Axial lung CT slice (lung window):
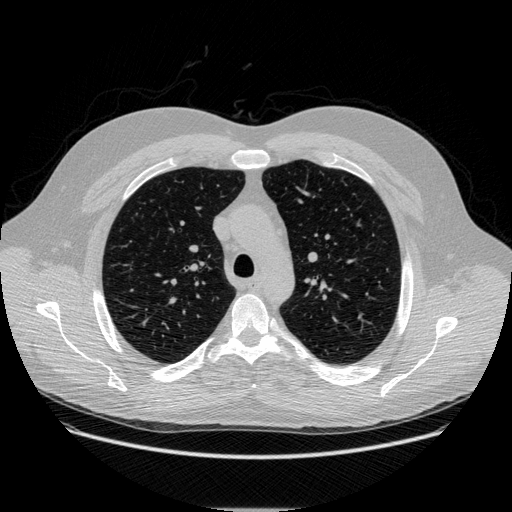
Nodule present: no